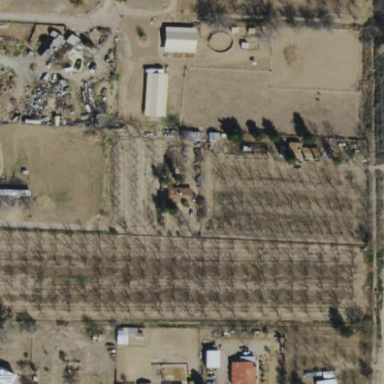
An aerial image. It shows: Orchard.